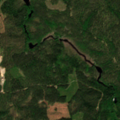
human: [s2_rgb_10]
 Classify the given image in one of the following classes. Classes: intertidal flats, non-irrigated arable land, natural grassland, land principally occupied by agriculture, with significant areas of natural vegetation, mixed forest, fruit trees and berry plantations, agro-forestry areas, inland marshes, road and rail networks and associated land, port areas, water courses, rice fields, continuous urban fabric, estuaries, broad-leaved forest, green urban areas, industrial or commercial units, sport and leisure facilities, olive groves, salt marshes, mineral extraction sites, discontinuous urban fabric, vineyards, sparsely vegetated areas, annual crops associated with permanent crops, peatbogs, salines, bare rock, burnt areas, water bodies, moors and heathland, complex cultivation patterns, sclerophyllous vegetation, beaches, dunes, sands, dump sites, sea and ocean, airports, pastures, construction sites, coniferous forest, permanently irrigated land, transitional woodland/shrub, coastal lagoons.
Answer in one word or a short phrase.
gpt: coniferous forest, mixed forest